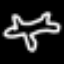
Label: airplane